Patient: sex F, age 72
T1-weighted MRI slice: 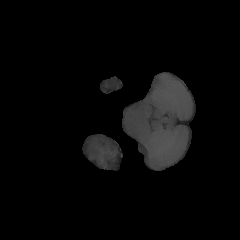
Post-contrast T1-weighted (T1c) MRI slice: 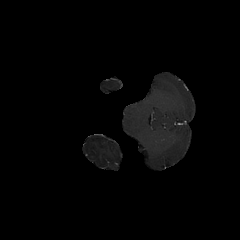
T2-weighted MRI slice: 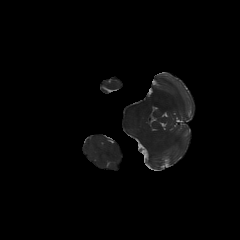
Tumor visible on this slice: yes
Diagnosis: Glioblastoma, IDH-wildtype
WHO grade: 4